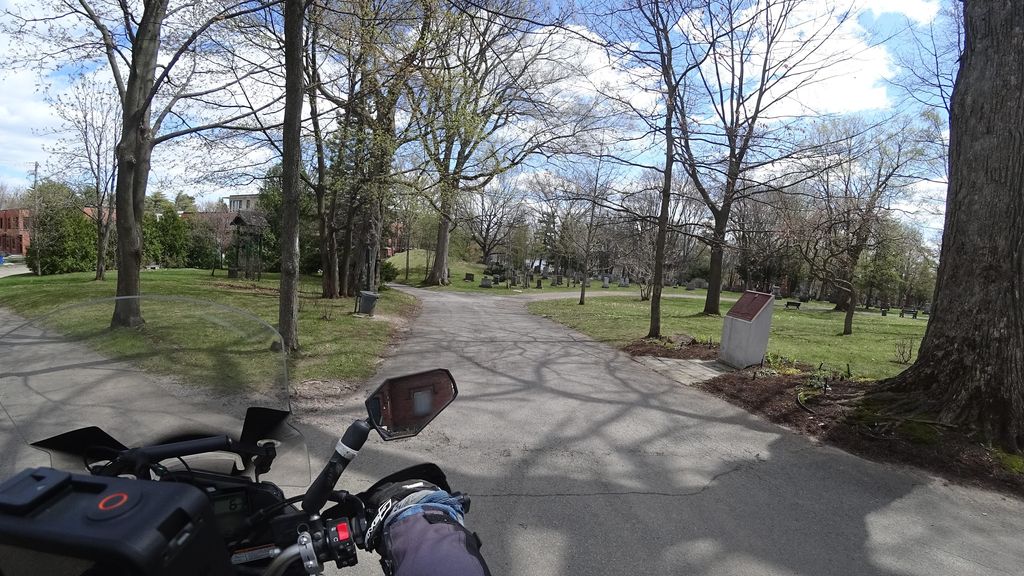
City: quebec_city